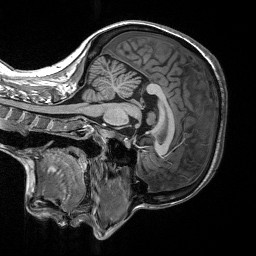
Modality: T1w
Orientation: sagittal
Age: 33
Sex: female
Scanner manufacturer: siemens
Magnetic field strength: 3 T
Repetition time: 2.53 s
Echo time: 0.00219 s